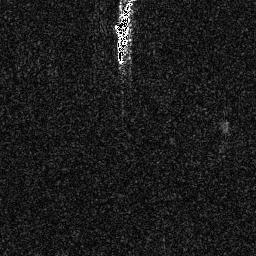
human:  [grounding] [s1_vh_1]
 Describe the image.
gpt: In the satellite image, there is  <ref>1 medium ship </ref> <box>[[44, 0, 51, 25, 0]]</box> located at top.